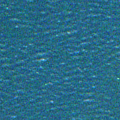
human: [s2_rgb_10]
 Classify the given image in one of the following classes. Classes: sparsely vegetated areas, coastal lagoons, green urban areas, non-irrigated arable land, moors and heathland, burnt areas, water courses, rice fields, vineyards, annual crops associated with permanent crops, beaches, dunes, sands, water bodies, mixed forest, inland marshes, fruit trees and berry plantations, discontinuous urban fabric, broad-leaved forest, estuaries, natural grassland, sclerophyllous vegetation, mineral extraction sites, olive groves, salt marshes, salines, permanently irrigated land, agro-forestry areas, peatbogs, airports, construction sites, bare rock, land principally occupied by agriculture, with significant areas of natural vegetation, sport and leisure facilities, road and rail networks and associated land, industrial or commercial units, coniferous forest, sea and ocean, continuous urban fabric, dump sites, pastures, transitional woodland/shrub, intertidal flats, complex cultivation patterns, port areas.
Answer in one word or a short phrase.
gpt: sea and ocean